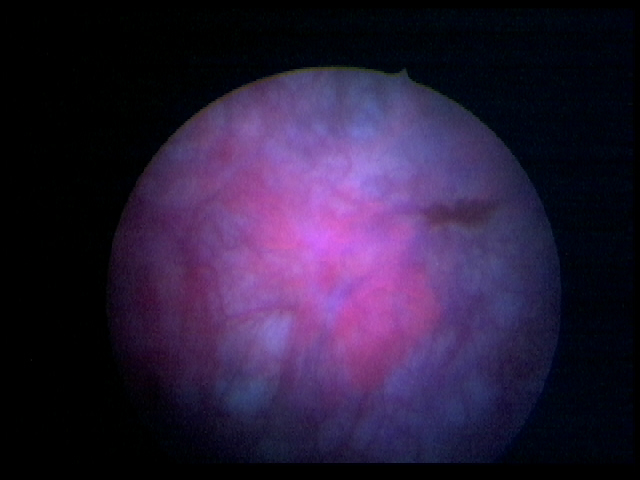
Modality: BLC
Class: Malignant
Subclass: CIS
Lesion: L2
Stage: Tis
Morphology: Non-papillary
Bladder cancer association: Yes